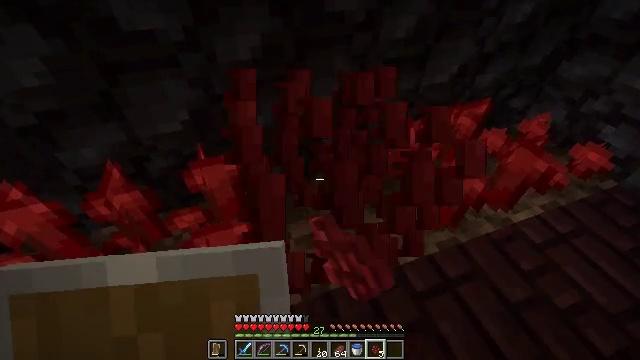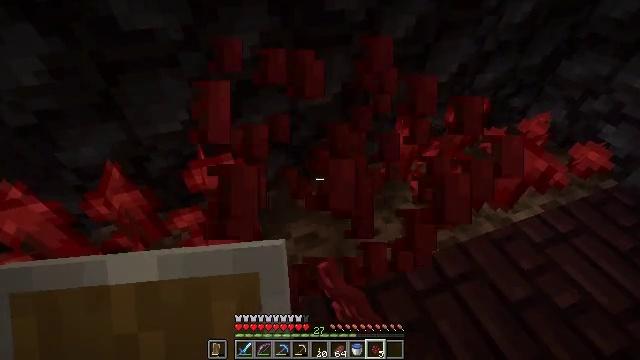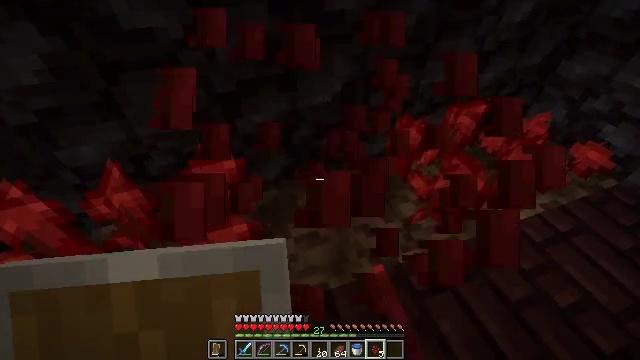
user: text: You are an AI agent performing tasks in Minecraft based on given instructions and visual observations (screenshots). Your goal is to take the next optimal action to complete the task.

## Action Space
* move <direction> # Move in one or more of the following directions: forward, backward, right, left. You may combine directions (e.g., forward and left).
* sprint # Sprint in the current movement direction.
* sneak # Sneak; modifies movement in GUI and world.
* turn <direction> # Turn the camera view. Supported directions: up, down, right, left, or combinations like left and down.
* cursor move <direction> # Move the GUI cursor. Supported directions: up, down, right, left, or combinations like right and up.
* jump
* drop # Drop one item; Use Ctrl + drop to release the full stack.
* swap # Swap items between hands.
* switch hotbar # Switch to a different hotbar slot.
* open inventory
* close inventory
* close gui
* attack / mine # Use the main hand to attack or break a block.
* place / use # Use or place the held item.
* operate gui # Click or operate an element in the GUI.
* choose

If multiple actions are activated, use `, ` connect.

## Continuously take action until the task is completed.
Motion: motion action
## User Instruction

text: Gather nether wart from soul sand farms.
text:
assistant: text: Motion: no_op
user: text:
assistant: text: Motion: no_op
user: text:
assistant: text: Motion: no_op